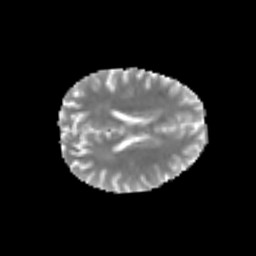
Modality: MD
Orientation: axial
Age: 25
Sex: male
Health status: healthy